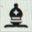
Piece: bB